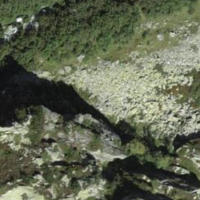
EUNIS habitat code: 26
Species observed at this site:
Aglais urticae